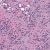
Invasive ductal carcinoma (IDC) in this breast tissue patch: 1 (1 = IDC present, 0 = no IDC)